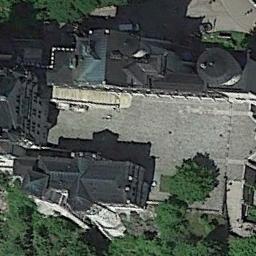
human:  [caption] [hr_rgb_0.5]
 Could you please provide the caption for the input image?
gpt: The palace is on the open place surrounded by trees .

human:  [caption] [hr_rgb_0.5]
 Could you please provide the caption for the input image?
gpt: There are many trees near the palace .

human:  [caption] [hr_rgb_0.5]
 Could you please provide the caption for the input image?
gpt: The roof of this palace is black and there is a white vacant lot in front of the palace .

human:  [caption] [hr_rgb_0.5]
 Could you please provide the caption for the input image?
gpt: The dark gray palace has two cross-shaped buildings and a courtyard .

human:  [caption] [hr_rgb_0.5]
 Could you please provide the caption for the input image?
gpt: There are some green trees beside the black palace .